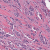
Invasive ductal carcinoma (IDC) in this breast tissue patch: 1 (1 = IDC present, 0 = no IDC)